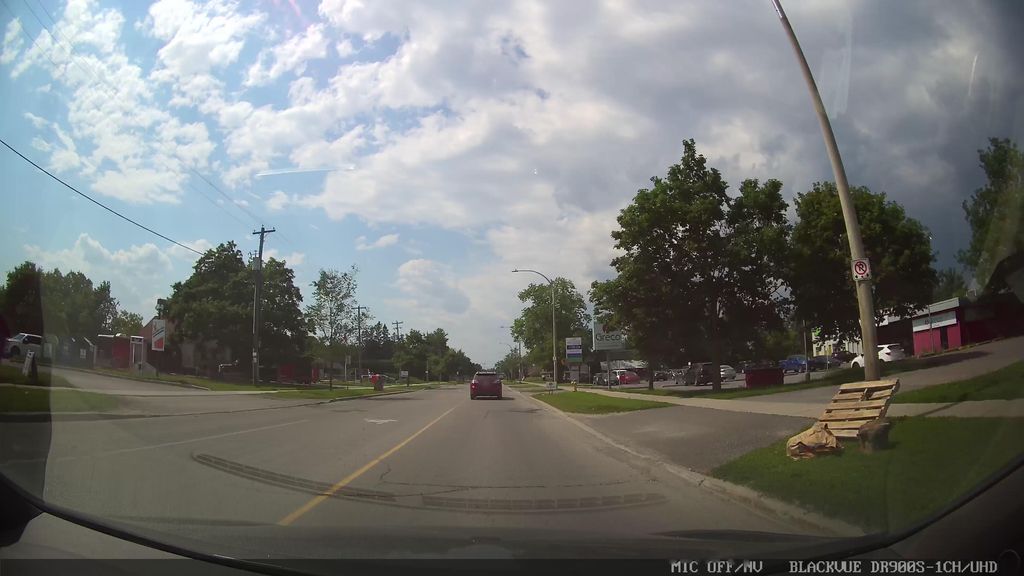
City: ottawa-gatineau